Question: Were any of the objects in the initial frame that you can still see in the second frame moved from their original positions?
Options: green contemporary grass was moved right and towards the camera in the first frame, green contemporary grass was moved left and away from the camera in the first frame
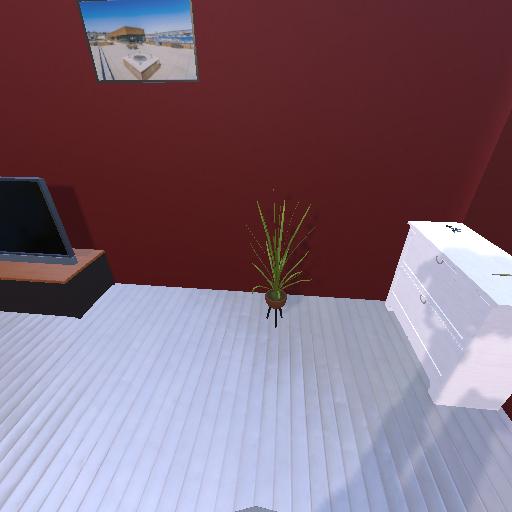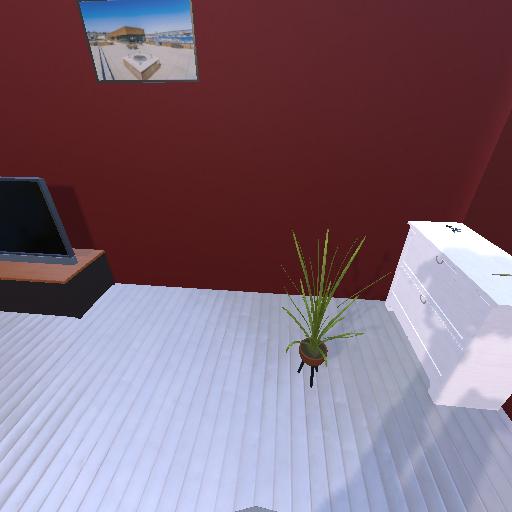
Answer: green contemporary grass was moved right and towards the camera in the first frame